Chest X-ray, PA view. Patient: 45 years old, sex M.
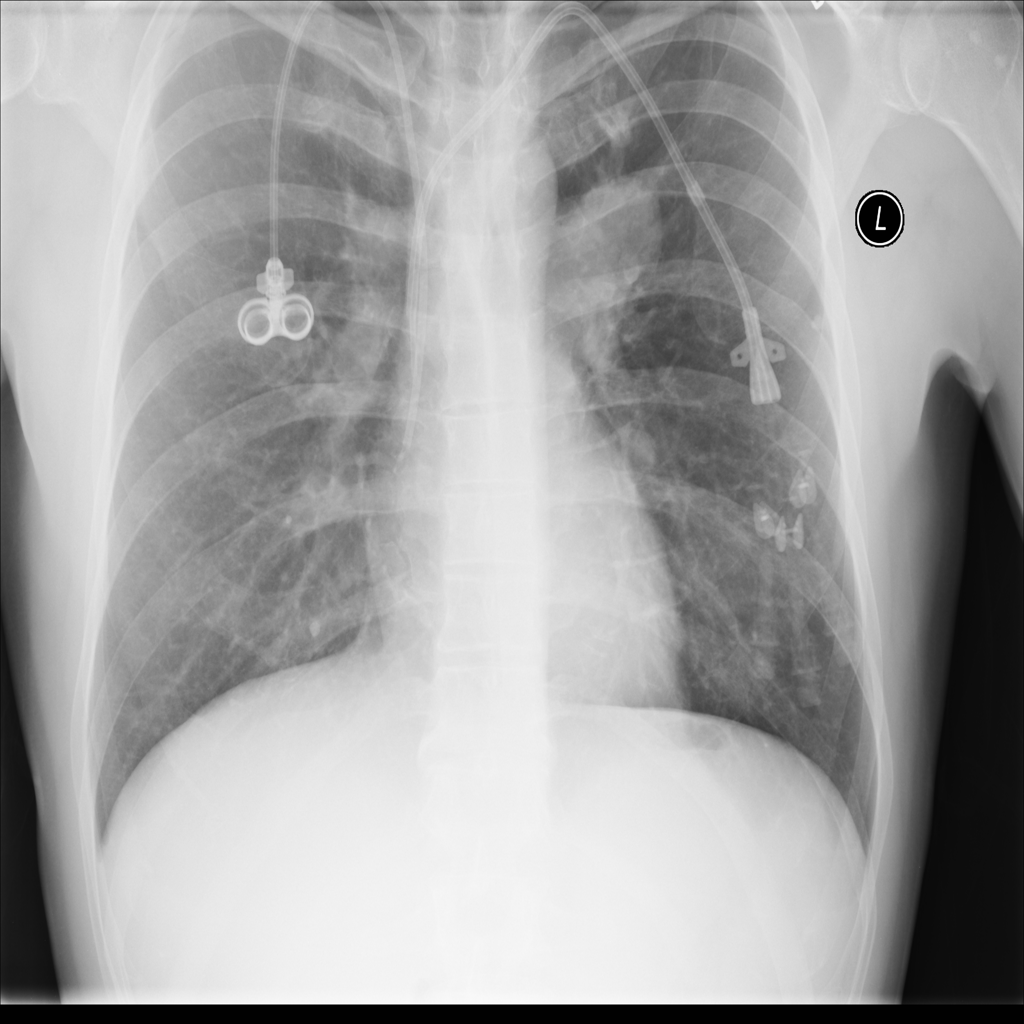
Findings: Mass